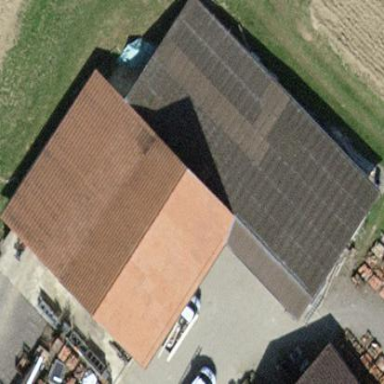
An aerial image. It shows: Farm auxiliary building with gabled roof.